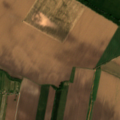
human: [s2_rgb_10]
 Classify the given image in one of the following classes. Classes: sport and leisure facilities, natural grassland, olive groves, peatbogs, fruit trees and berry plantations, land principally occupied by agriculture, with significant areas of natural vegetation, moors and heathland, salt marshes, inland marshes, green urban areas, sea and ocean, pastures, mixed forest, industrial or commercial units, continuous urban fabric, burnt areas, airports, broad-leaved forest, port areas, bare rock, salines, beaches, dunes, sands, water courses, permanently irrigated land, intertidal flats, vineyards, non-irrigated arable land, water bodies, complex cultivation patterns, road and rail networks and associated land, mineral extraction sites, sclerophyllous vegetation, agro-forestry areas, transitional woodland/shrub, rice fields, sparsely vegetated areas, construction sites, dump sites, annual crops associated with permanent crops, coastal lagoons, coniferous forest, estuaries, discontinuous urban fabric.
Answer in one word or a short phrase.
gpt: non-irrigated arable land